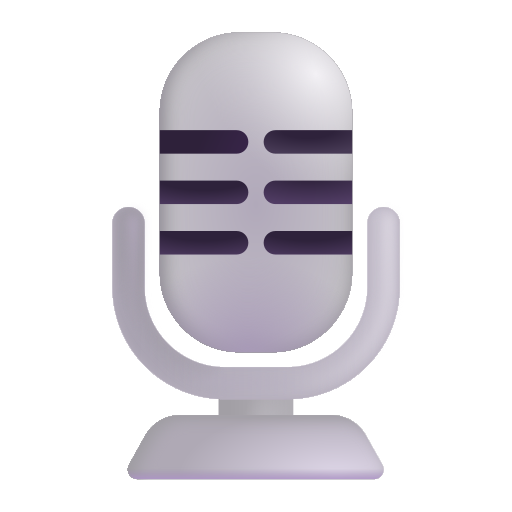
studio microphone color